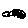
Label: hexagon